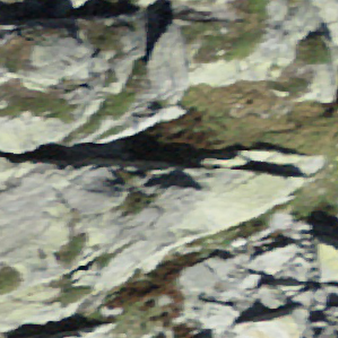
Label: bouldering_area